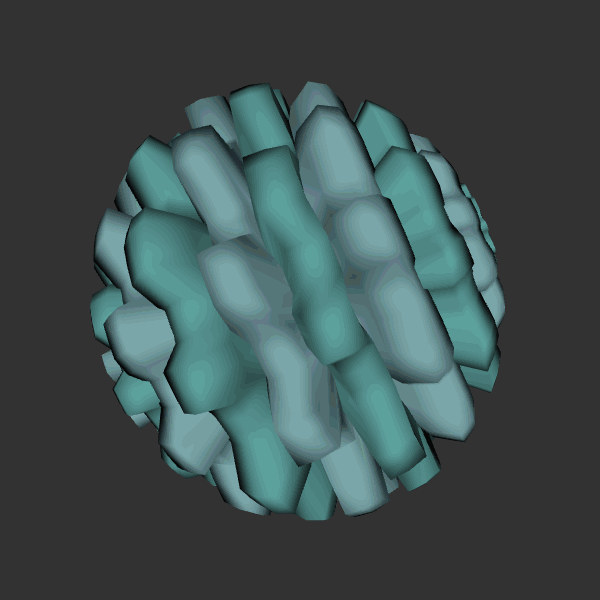
Background: dark